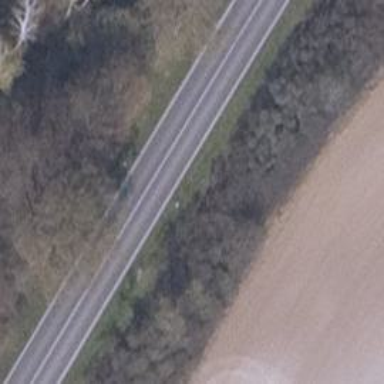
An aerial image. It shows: Secondary road with asphalt surface.